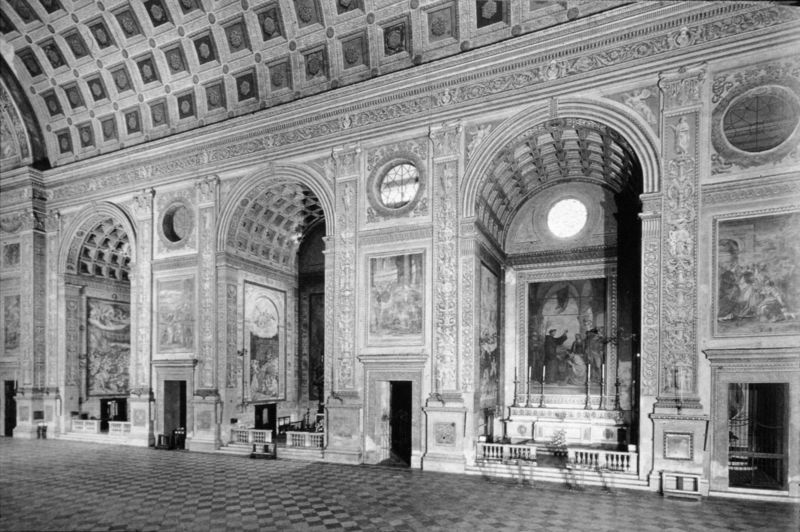
Titel: Sant' Andrea (Langhauswand)
Künstler: Leone Battista Alberti
Standort: Mantova
Institution: Sant' Andrea
Schlagwörter: gemälde, weiß, fenster, frankreich, grau, marmor, männer, raum, schwarz, säulen, tür, schloss, wand, architektur, barock, bild, innenraum, gitter, kirche, boden, decke, innen, renaissance, kreis, rund, schiff, bilder, bogen, italien, türen, parkett, türe, pilaster, saal, rundbogen, könig, salon, kerzen, leuchter, geländer, galerie, halle, foto, fotografie, bögen, fussboden, nische, gewölbe, medaillon, kloster, palast, fliesen, schwarzweiß, altar, architrav, kapitelle, kathedrale, rom, fries, kerzenleuchter, mittelschiff, residenz, kirchenraum, rundbögen, fresken, kapelle, kassetten, kassettendecke, museum, zierde, reliefs, louvre, fotographie, viereck, verkündigung, römisch, tonne, kassette, nischen, große ordnung, kolossalordnung, tonnengewölbe, wölbung, abseiten, kapellen, andrea, kolossalpilaster, seitenkapellen, alberti, il gesu, mantua, stele, medaillons, scmuck, saalraum, wandpfeiler, altäre, seitenaltäre, jesuiten, wandpfeilerkirche, täfelung, tonnen, rhythmische travee, fazierungen, battista, boen, bogenarchitektur, leon, leon battista alberti, san andrea, sant andrea, sant'ndrea, schreine, zeirde, kathedral, römiosch, kapelle#, bescmückung